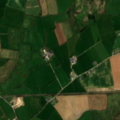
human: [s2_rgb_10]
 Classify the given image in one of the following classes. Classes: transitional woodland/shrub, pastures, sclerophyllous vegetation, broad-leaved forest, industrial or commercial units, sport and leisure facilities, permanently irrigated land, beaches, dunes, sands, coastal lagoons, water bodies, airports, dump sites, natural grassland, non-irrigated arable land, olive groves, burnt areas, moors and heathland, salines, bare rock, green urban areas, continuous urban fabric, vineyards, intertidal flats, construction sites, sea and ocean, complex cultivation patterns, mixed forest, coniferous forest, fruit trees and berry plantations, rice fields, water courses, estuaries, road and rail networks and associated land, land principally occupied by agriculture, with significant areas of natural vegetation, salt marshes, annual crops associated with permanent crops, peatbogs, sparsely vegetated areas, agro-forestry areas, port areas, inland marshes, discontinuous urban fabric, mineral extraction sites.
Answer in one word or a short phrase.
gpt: non-irrigated arable land, pastures, moors and heathland